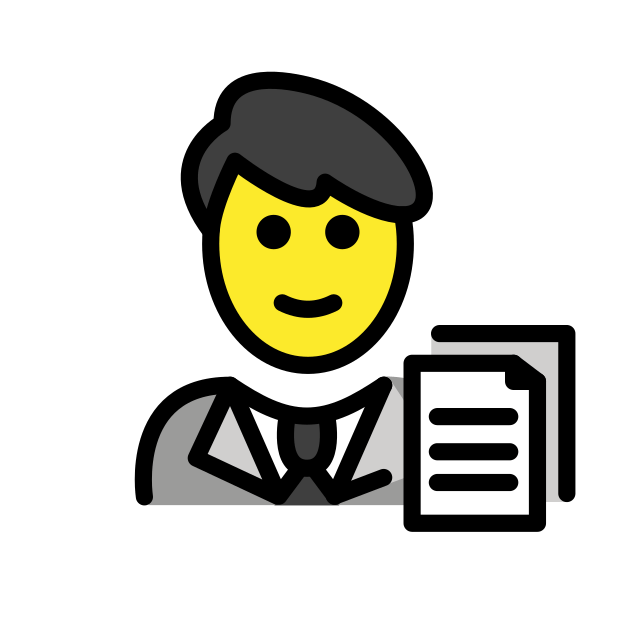
man office worker